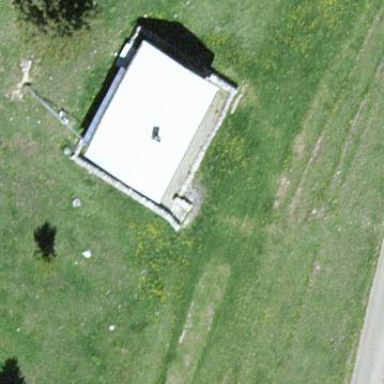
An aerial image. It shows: Wilderness hut building.